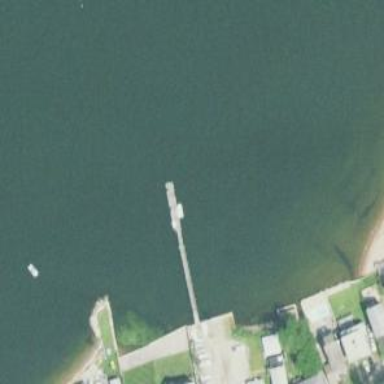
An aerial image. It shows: Man-made pier.